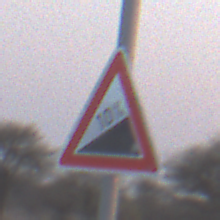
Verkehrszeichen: Steigung10
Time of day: SunriseSunset
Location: Outdoor (Nature)
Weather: Clear
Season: NotSpecified
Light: Natural